Question: I currently have the following snippet:
'''
#!/usr/bin/python
# -*- coding: utf-8 -*-
import numpy
from numpy import linalg
A = [[1,2,47,11],[3,2,8,15],[0,0,3,1],[0,0,8,1]]
S = [[113,49,2,283],[-113,0,3,359],[0,5,0,6],[0,20,0,12]]
A = numpy.matrix(A)
S = numpy.matrix(S)
numpy.set_printoptions(precision=2, suppress=True, linewidth=120)
print("S^{-1} * A * S")
print(linalg.inv(S) * A * S)
'''
which produces this output:

'''
[[ -1 -0.33 0 0]
[ 0 1 0 0]
[ 0 -648 4 0]
[ 0 6.67 0 5]]
'''
What's different?
- 'i''i+1'- 'BetterPythonConsole'- '-0''0'- '0.''0'
: It seems as if the Python Console, which gets started with gEdits <URL> plugin does something different than Python, when I start it from terminal.
This is the output as text of the script above
'''
moose@pc07:~/Desktop$ python matrixScript.py
S^{-1} * A * S
[[ -1. -0.33 0. -0. ]
[ 0. -1. -0. 0. ]
[ 0. -648. 4. -0. ]
[ 0. 6.67 0. 5. ]]
'''
With prettyprint:
'''
S^{-1} * A * S
matrix([[ -1. , -0.33, 0. , -0. ],
[ 0. , -1. , -0. , 0. ],
[ 0. , -648. , 4. , -0. ],
[ 0. , 6.67, 0. , 5. ]])
'''
This is defenitely worse, but it was worth a try.
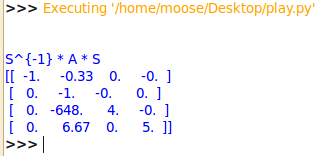
Answer: If you use numpy 1.8.x you can customize formatting with the 'formatter' parameter.
For example, setting:
'''
numpy.set_printoptions(formatter={'float': lambda x: 'float: ' + str(x)})
'''
All floats would be printed like 'float: 3.0', or 'float: 12.<PHONE>'.
Unfortunately I still have numpy 1.6.1 installed and this option is not provided,
so I'm not able to use it to get your desired output.